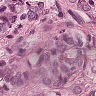
Metastatic tissue present: yes